Question: I want to decide a order of window of project navigator's contents manually.
How to do this?
I attach a image file. Please open it.

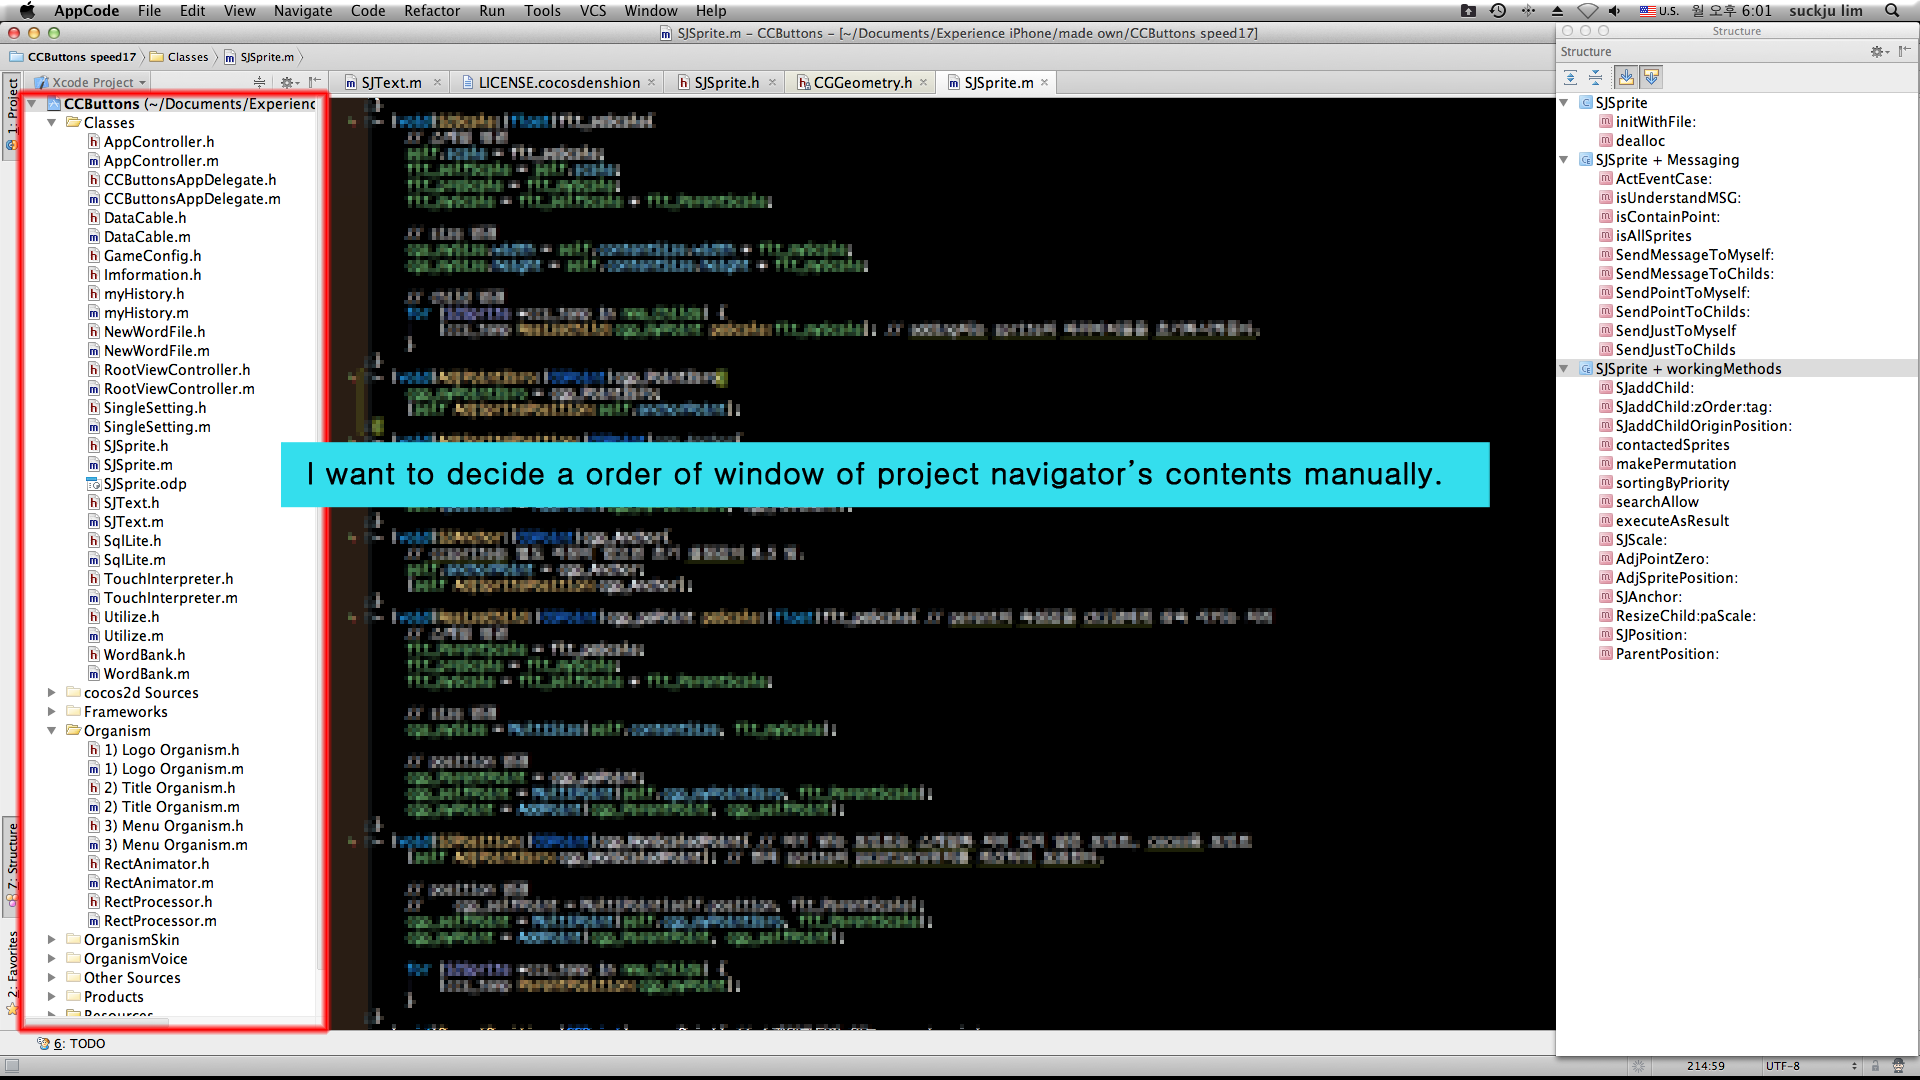
Answer: > <URL>
All you can do is vote for <URL>, and hope JetBrains implements this feature.